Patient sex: F
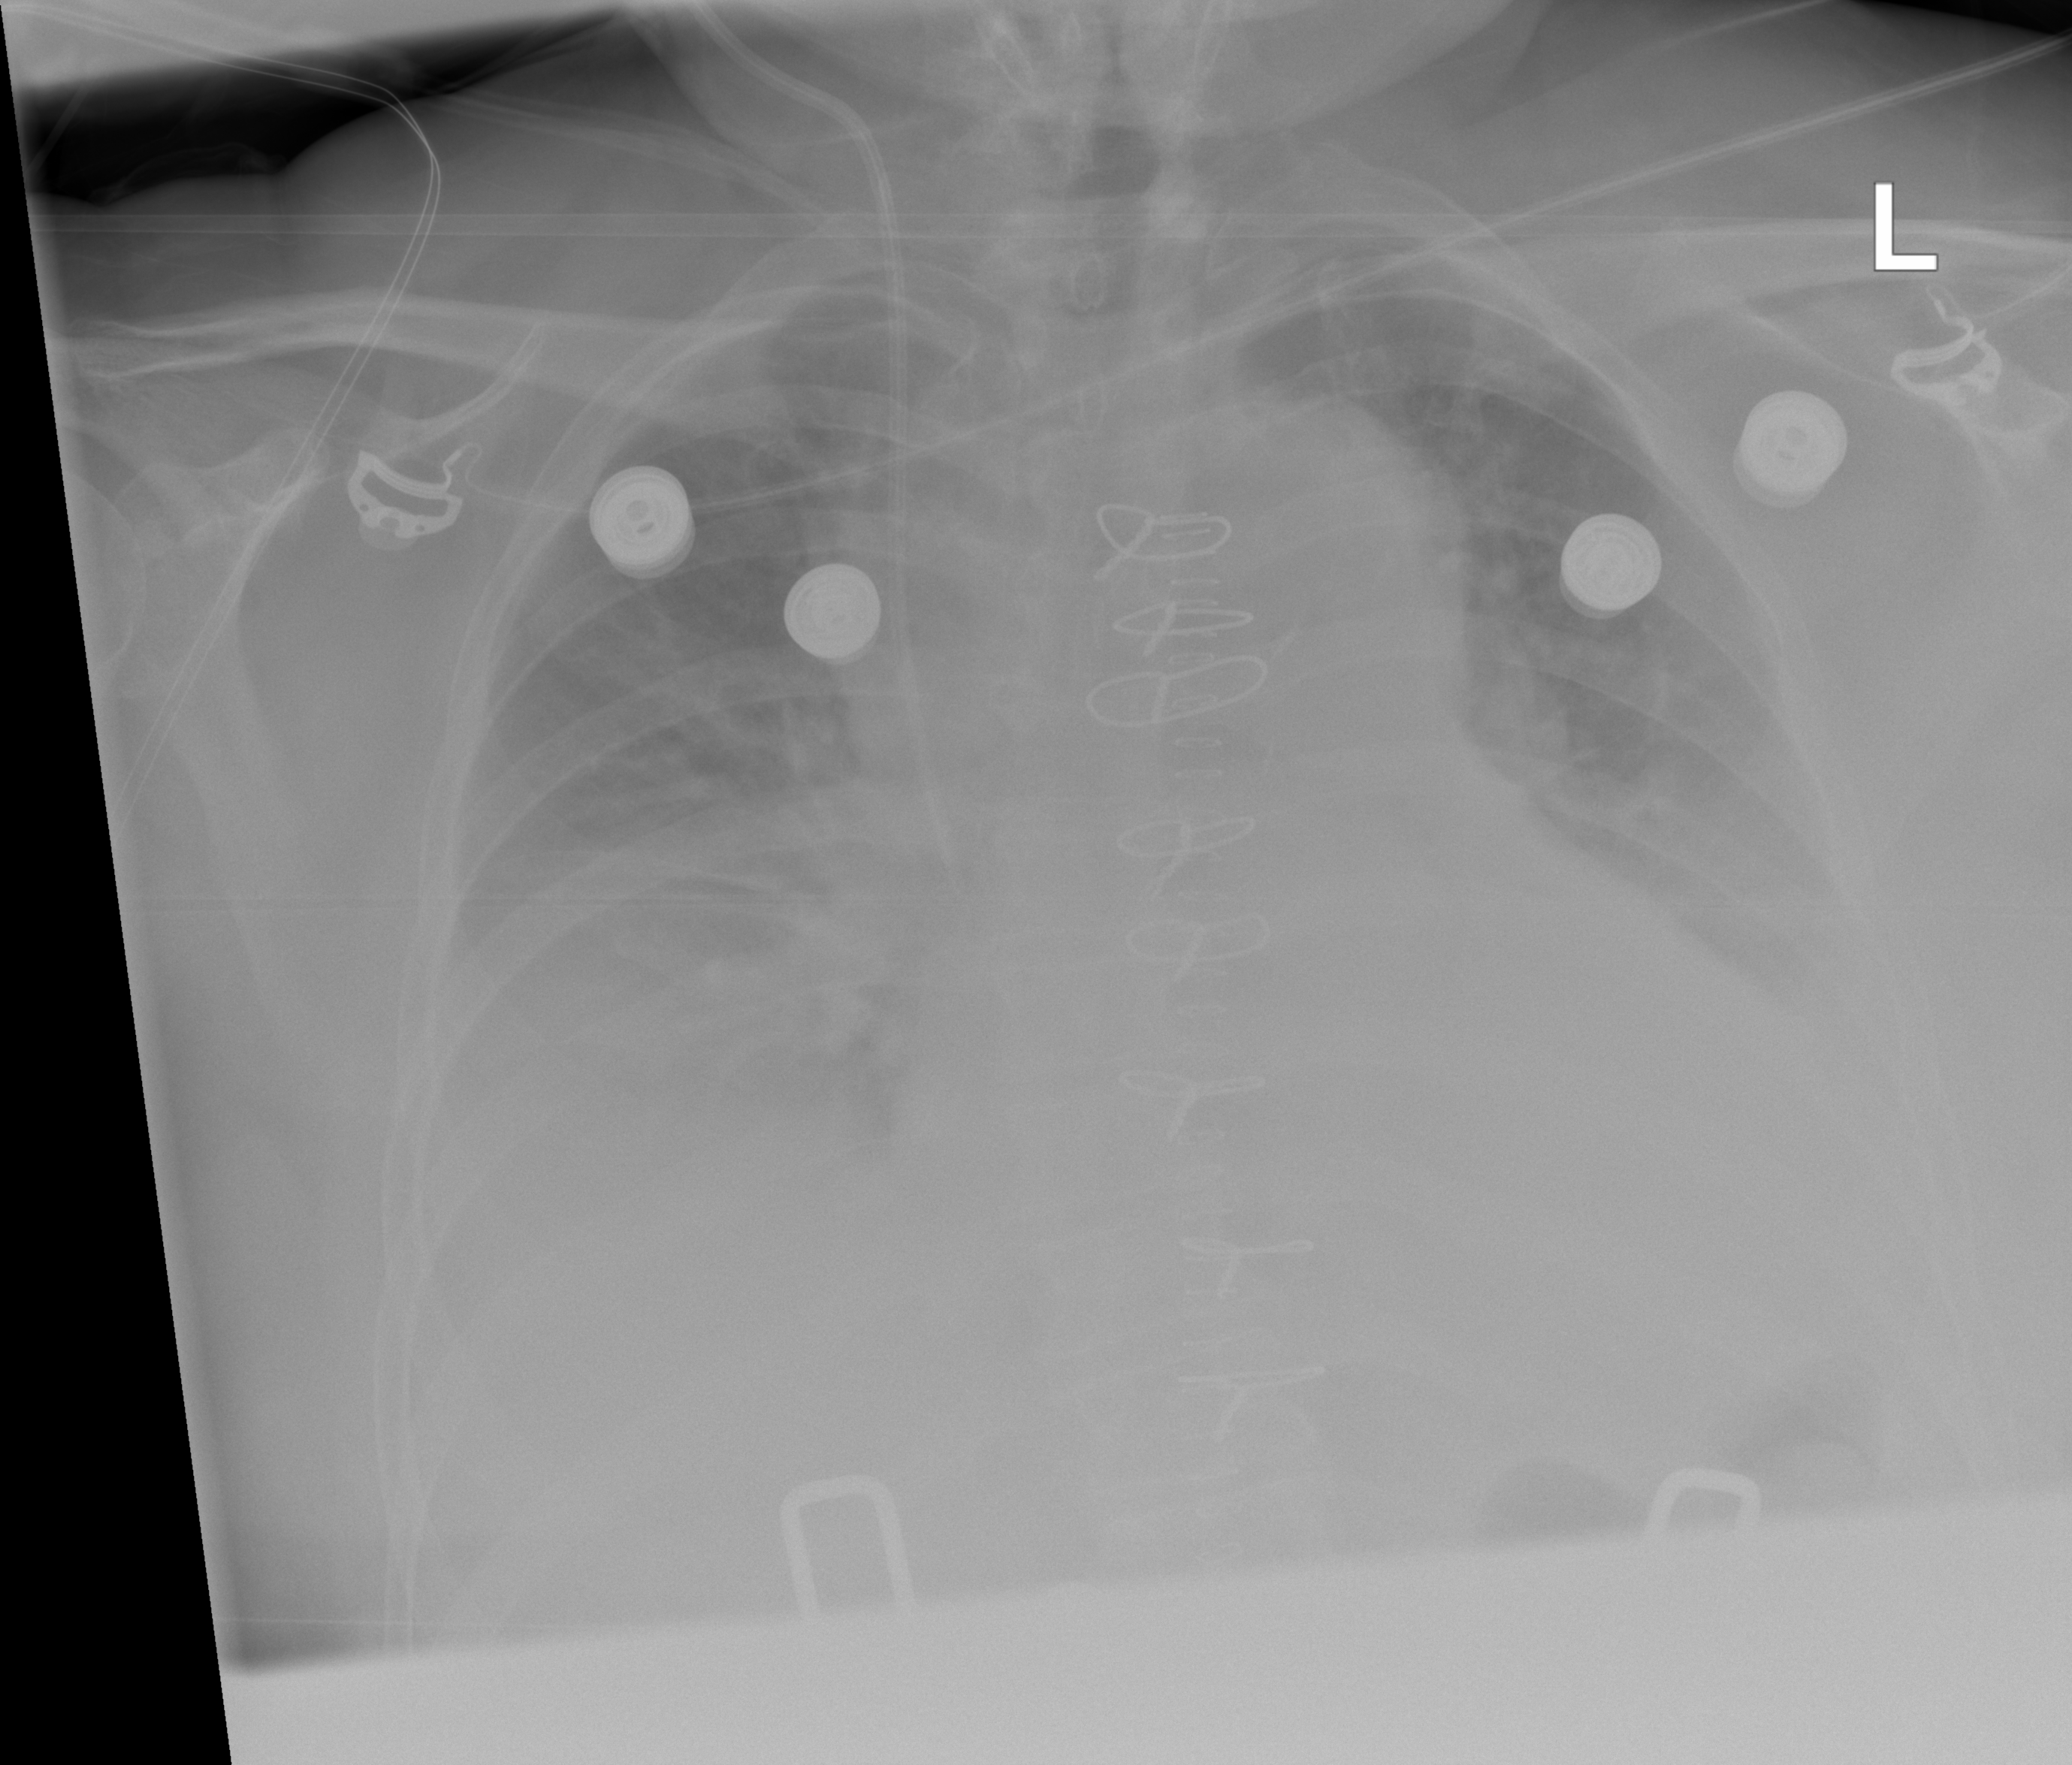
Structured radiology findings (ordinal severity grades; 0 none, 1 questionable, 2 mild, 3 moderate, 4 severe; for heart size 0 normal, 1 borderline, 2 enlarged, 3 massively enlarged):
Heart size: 2
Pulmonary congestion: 2
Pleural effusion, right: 2
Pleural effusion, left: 2
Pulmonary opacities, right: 0
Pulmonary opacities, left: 0
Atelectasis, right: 2
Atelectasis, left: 2